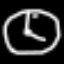
Label: clock